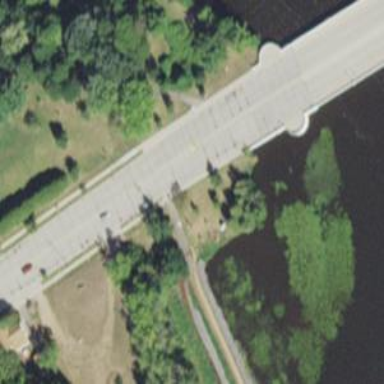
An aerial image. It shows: Footway bridge.